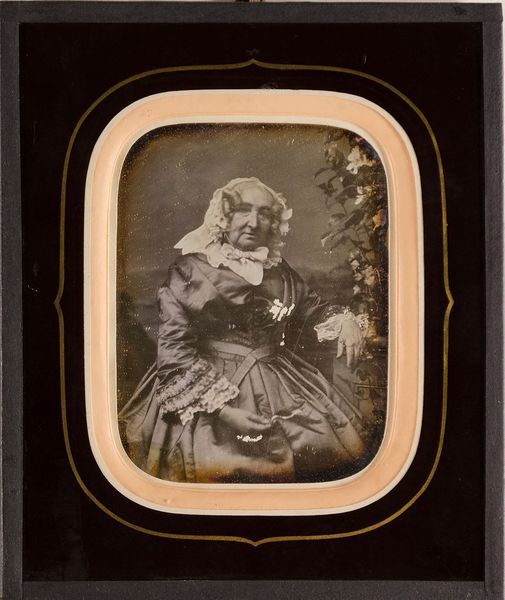
Titel: Frau Lesa de Jough, geb. von Molitor, aus Wien, um 1852
Künstler: Johann Anton Völlner
Standort: Hamburg
Institution: Museum für Kunst und Gewerbe Hamburg
Schlagwörter: frau, haube, portrait, figur, person, kopfbedeckung, foto, fotografie, photographie, photo, lichtbild, daguerreotypie, historische, bildwerke, angewandte und bildende kunst, hessische systematik, porträt, persönlichkeit, porträtfotografie, porträtphotographie, hüftbild